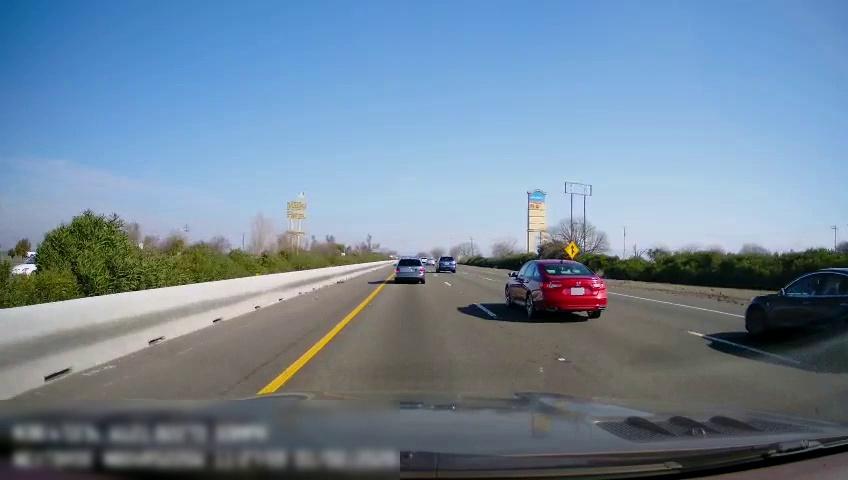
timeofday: Day
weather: Sunny
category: Drivable Space
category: Vehicles | SUV
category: Vehicles | SUV
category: Vehicles | Car
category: Vehicles | SUV
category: Vehicles | Car
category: Lanes | Current Lane
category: Lanes | Current Lane
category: Lanes | Alternate Lane
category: Lanes | Alternate Lane
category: Traffic | Signs